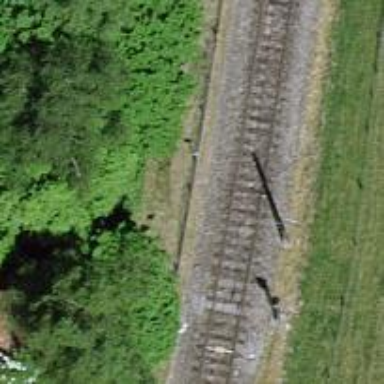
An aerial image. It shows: Single-track electrified railway with contact line.